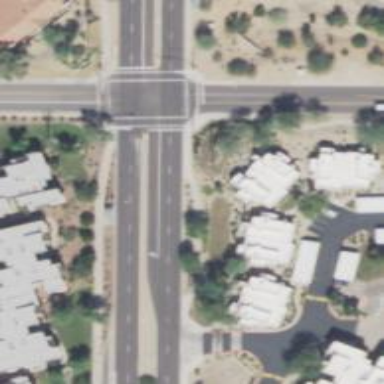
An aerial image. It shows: Solid stop line on the road.